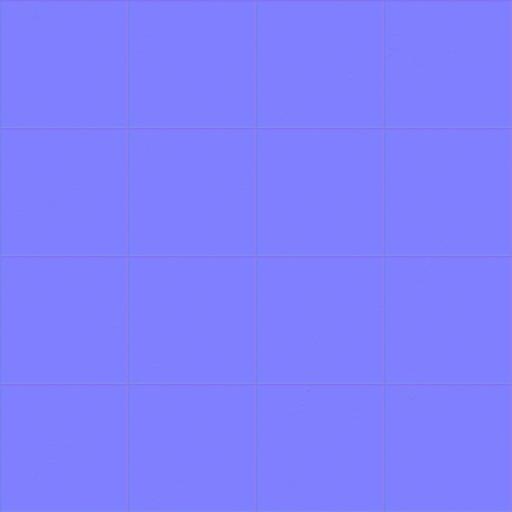
black checker floor marble pattern tiled tiles white